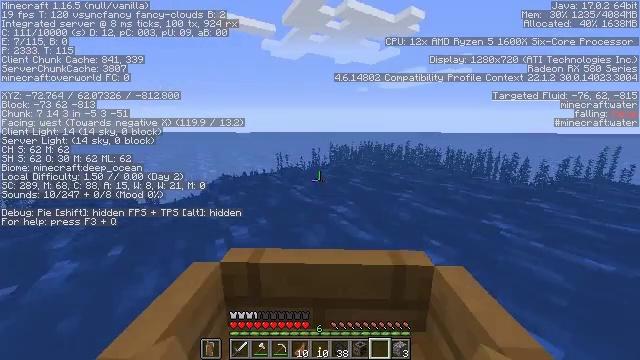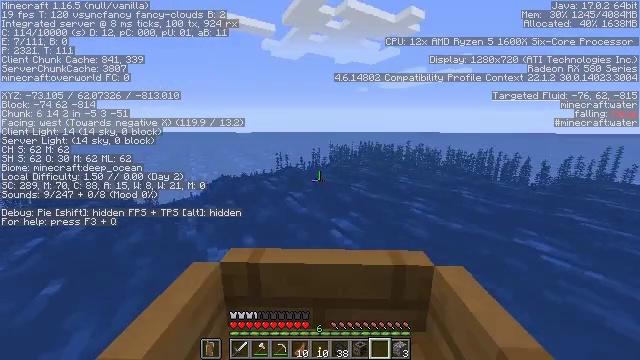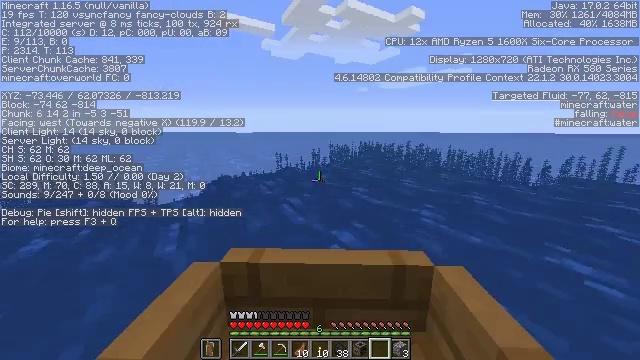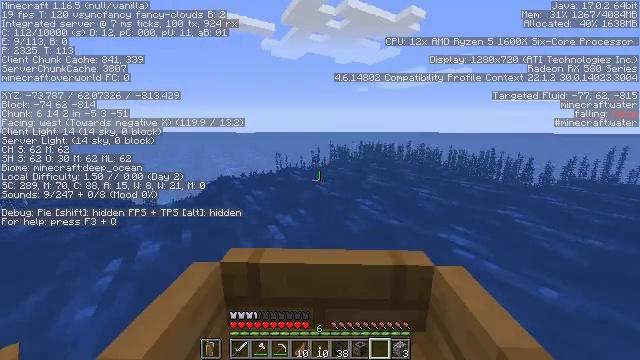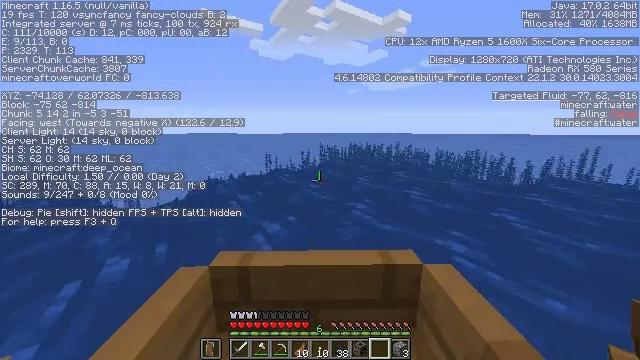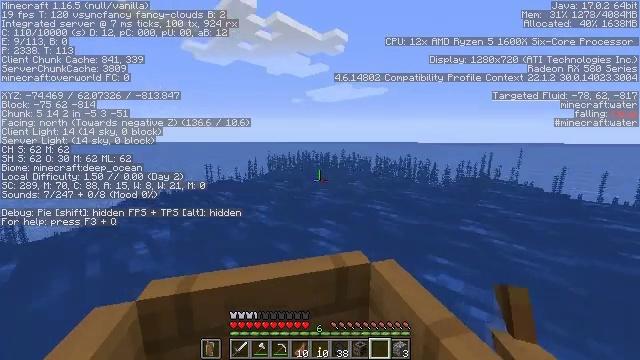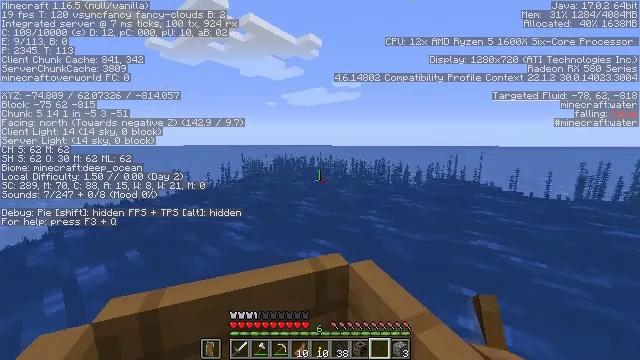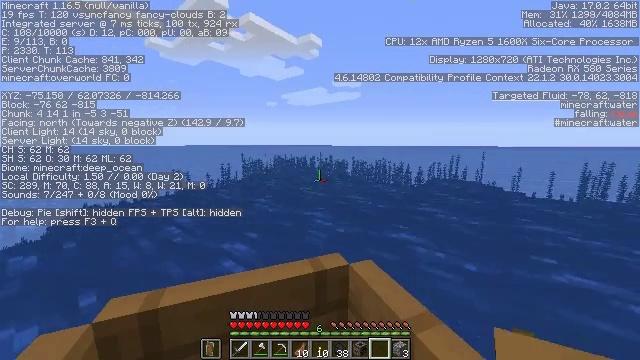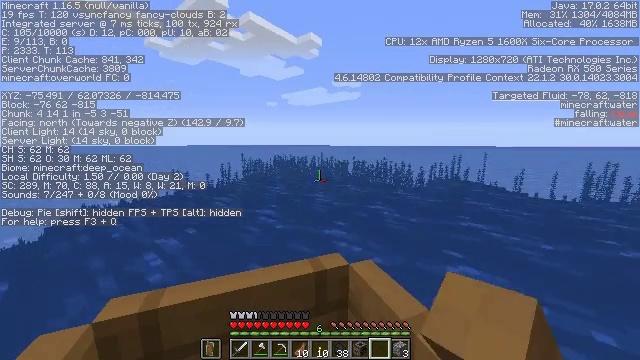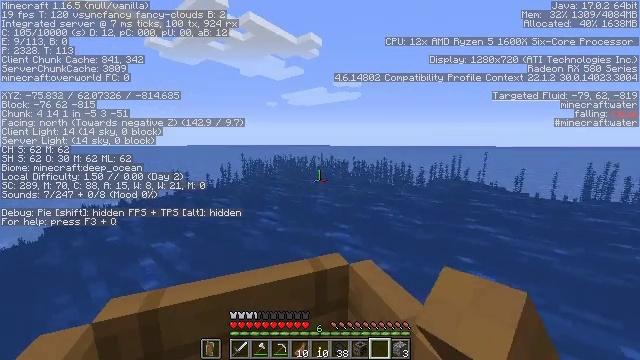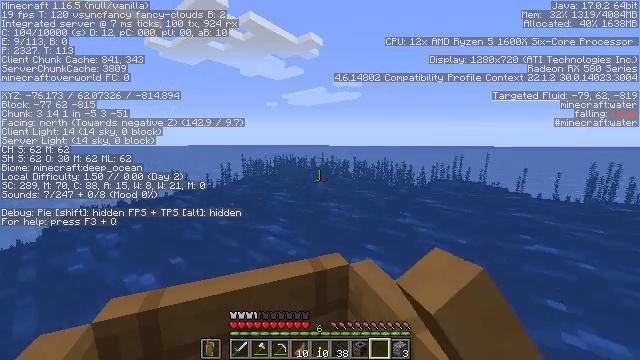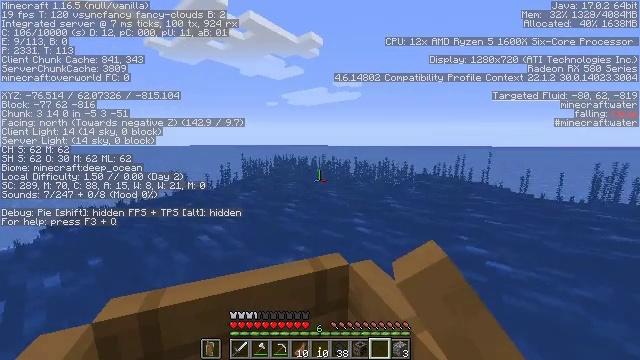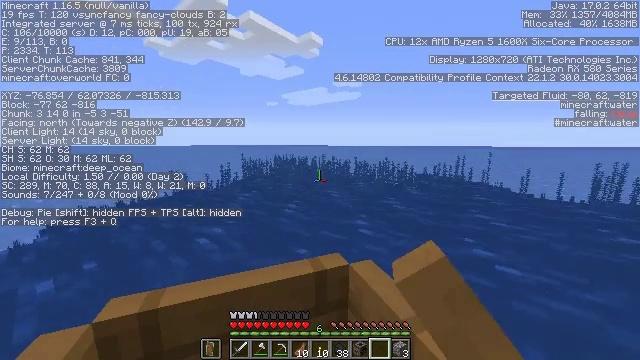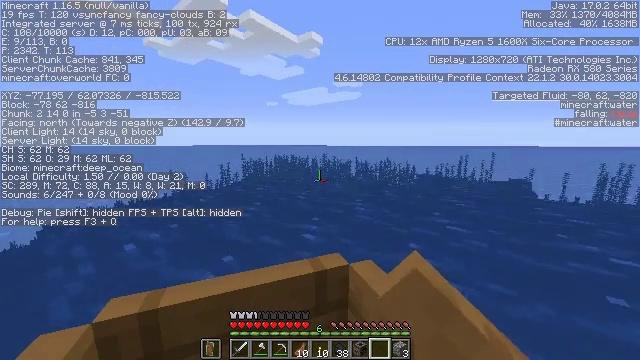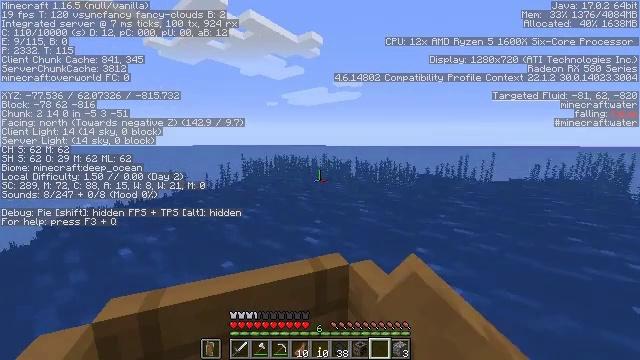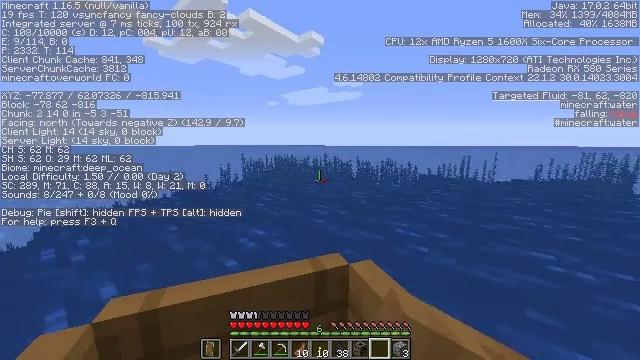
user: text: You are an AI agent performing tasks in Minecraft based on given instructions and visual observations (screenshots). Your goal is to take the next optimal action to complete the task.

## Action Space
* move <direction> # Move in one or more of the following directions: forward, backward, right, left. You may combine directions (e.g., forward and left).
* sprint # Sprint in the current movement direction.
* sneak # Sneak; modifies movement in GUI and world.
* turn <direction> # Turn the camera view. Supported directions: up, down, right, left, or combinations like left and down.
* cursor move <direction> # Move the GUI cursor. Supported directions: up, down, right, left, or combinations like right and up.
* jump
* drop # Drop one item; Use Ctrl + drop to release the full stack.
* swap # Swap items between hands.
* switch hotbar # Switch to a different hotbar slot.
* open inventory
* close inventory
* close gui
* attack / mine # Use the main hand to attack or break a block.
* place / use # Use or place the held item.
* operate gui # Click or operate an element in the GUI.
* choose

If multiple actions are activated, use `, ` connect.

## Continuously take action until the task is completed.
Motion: motion action
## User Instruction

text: Collect sugar cane near water sources.
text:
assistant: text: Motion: move forward
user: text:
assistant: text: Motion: move forward
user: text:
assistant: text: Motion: move forward
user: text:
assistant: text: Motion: move forward, turn right
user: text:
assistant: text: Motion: move forward, turn right and up
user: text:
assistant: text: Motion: move forward, turn right
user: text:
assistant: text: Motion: move forward
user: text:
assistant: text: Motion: move forward
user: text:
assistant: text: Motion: move forward
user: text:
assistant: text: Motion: move forward
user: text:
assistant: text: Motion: move forward
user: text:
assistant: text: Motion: move forward
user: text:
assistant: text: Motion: move forward
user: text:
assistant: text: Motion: move forward
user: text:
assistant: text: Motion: move forward
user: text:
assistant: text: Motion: move forward
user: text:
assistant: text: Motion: move forward
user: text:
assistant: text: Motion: move forward
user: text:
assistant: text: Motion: move forward
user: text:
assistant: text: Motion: move forward
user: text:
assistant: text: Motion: move forward
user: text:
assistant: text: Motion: move forward
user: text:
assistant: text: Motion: move forward
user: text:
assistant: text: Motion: move forward
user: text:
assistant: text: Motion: move forward
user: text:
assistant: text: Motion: move forward
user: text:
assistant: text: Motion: move forward
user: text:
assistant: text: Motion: move forward
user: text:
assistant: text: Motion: move forward
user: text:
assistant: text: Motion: move forward